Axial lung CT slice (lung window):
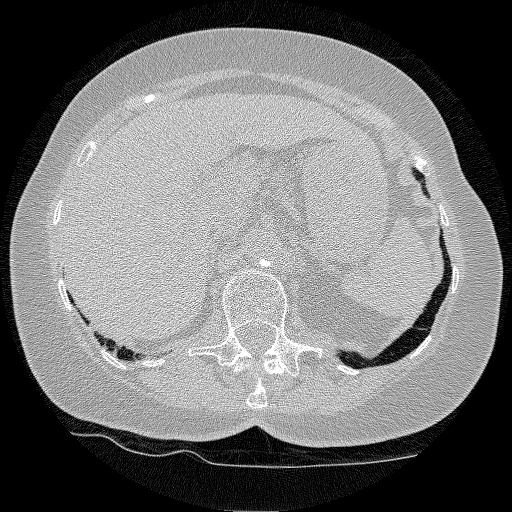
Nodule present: no